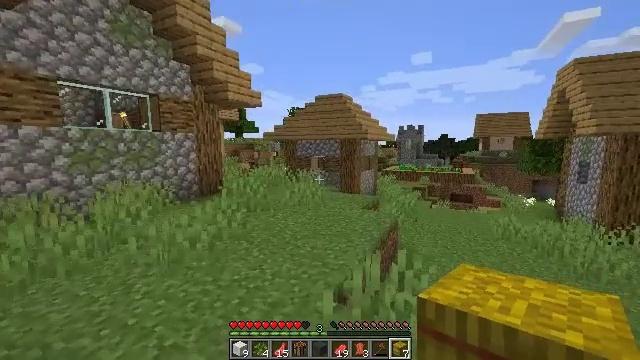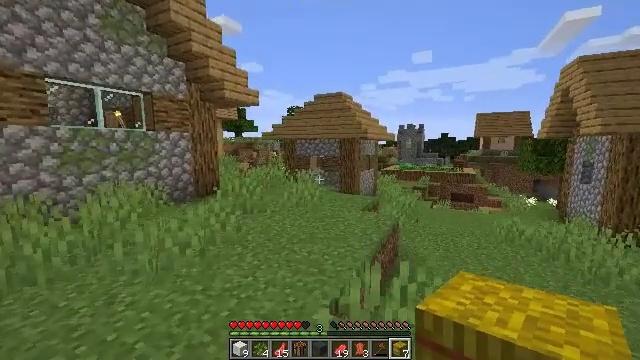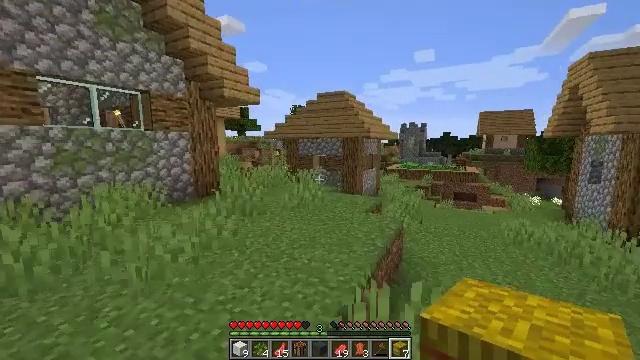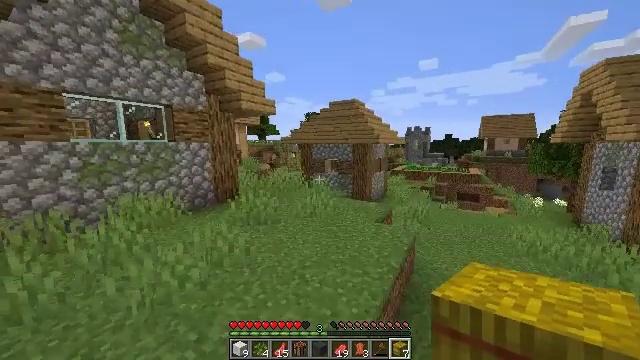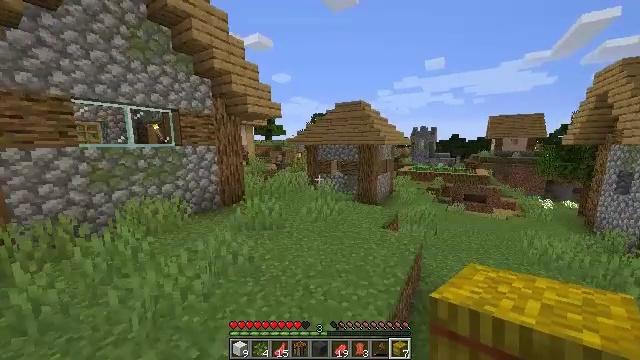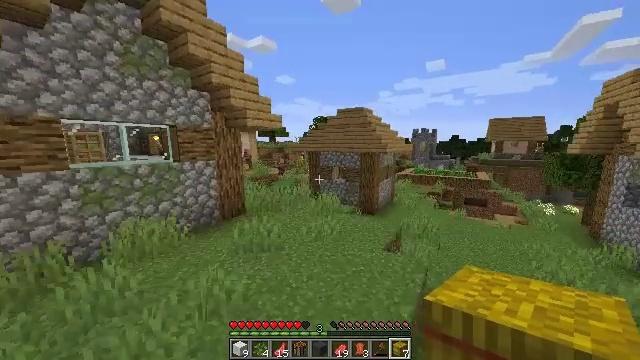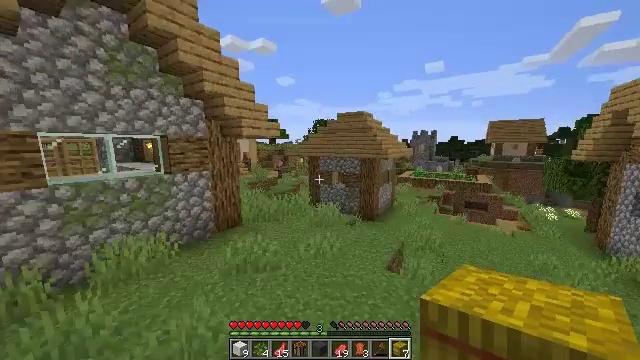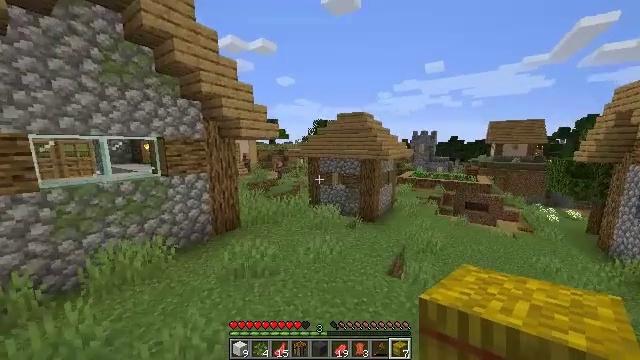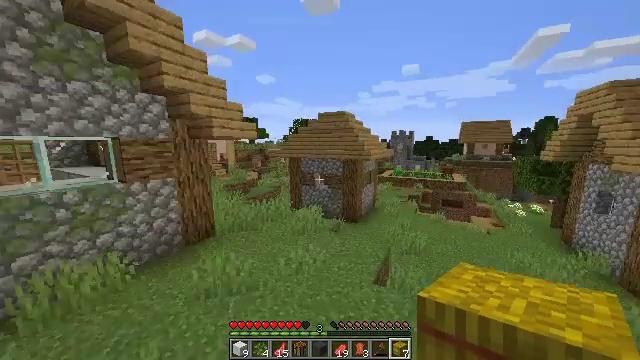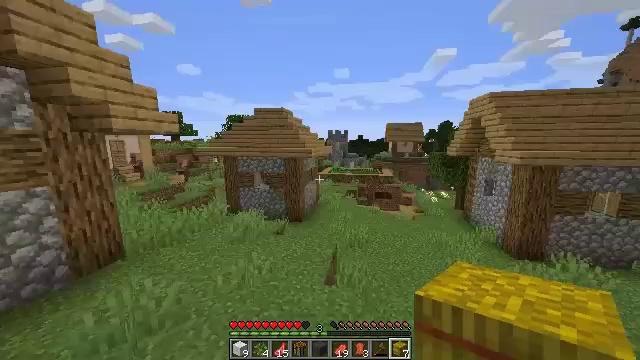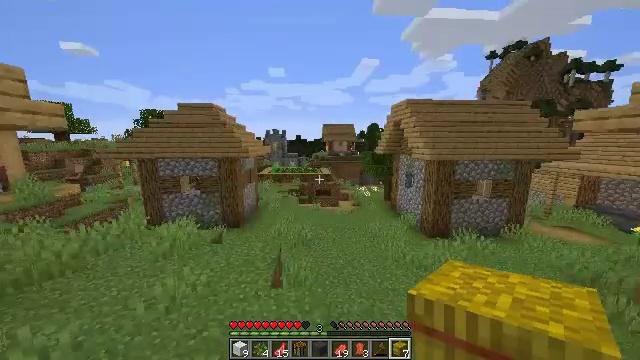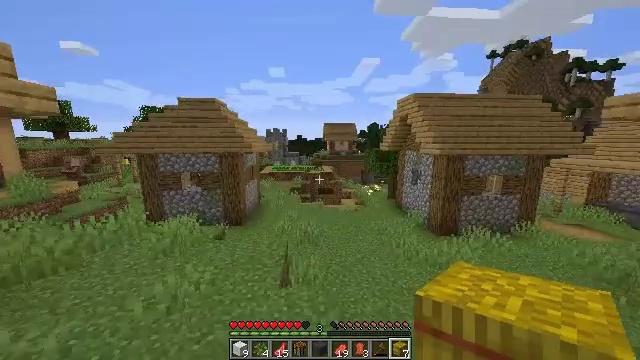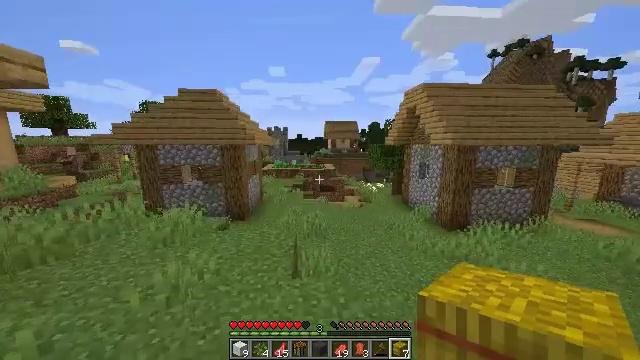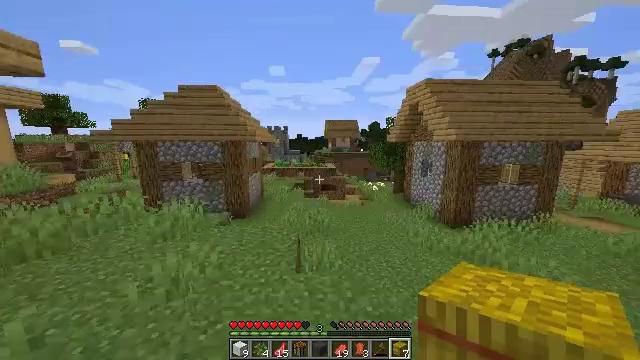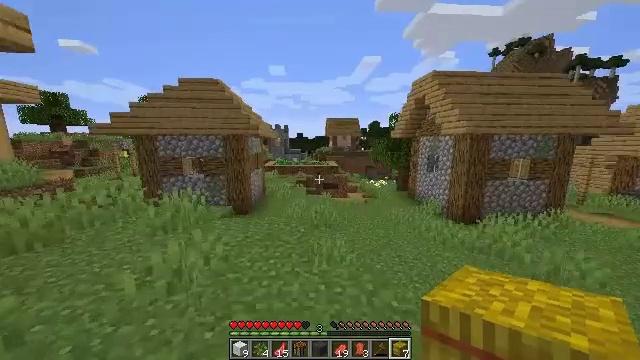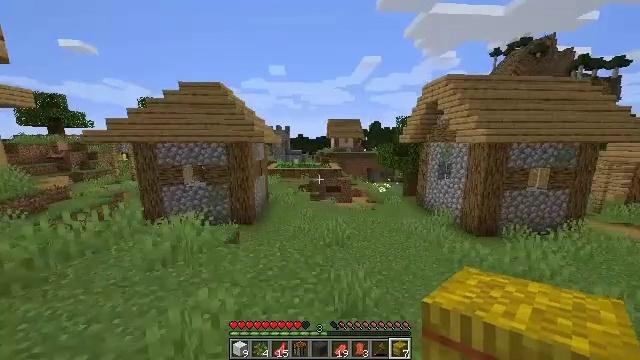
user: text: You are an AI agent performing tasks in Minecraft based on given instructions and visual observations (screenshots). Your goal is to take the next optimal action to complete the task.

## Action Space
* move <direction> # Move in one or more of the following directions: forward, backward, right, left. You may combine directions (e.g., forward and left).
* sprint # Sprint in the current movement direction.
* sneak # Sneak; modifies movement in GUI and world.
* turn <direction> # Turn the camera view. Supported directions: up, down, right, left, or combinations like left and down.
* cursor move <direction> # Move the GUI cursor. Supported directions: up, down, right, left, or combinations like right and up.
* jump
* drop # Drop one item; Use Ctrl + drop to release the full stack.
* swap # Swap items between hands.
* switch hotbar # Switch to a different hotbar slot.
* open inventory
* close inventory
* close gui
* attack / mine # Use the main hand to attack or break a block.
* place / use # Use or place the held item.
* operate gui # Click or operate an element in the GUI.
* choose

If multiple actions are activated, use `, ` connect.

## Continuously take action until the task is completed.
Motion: motion action
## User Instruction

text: Gather the blast furnace into your inventory.
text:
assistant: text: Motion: move forward, sprint
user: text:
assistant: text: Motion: move forward, sprint
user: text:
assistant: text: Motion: move forward, sprint, turn left, jump
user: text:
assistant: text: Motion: move forward, turn left, jump
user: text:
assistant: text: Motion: move forward, jump
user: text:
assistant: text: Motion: move forward, jump
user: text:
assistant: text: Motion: move forward, jump
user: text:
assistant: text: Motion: move forward and move left, turn right, jump
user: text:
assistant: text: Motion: move forward and move left, turn right, jump
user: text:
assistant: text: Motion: move forward and move left, turn right, jump
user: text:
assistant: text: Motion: move forward and move left, jump
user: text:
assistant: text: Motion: move forward and move left, jump
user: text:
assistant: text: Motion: move forward and move left, jump
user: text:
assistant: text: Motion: move forward and move left, jump
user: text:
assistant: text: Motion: move forward and move left, jump
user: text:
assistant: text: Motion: move forward and move left, jump
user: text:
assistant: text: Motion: move forward and move left, jump
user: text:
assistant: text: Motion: move forward and move left, jump
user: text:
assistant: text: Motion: move forward and move left
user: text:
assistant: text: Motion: move forward and move left, turn left
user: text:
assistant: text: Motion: move forward and move left, turn left
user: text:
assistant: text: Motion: move forward and move left, turn left
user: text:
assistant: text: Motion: move forward and move left, turn left
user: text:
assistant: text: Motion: move forward and move left, turn left, jump
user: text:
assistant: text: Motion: move forward and move left, turn left, jump
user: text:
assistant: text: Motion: move forward and move left, jump
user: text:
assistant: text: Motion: move forward and move left, jump
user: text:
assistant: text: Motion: move forward, jump
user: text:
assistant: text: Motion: move forward, jump
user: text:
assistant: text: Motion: move forward, jump